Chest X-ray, PA view. Patient: 55 years old, sex M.
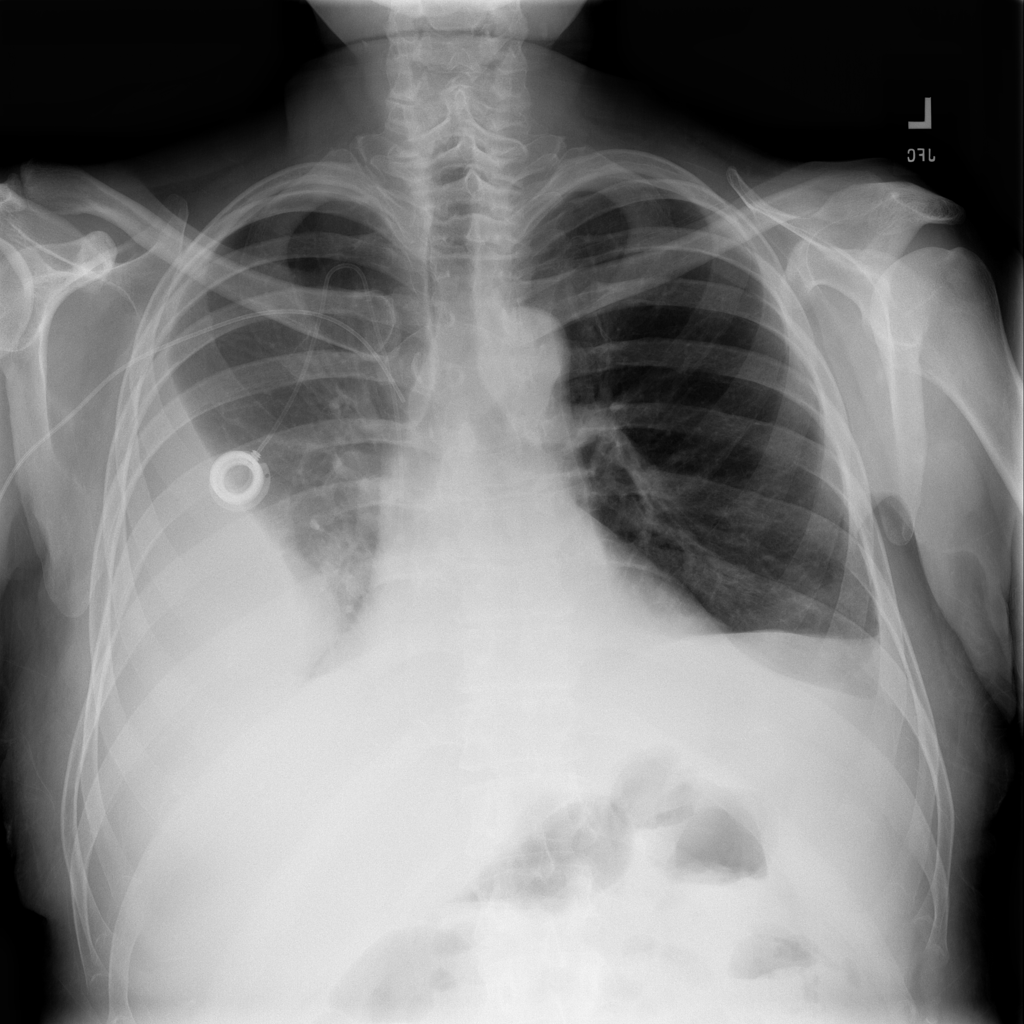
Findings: Effusion